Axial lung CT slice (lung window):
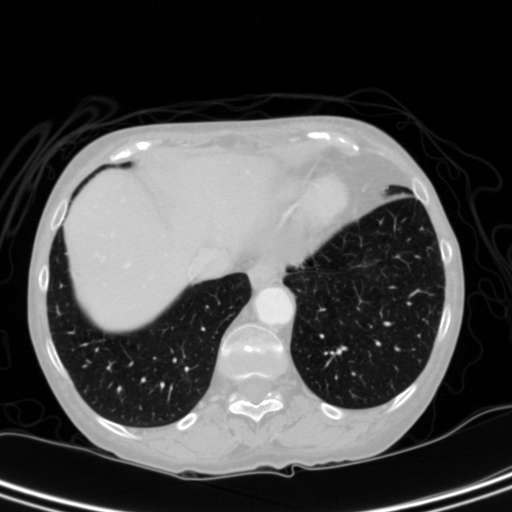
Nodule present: no